Field crop: maize
Growth stage: 1
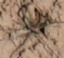
Species: lolium